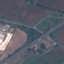
Land use / land cover: Highway